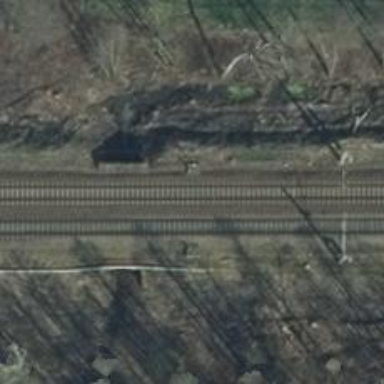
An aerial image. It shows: Railway signal.